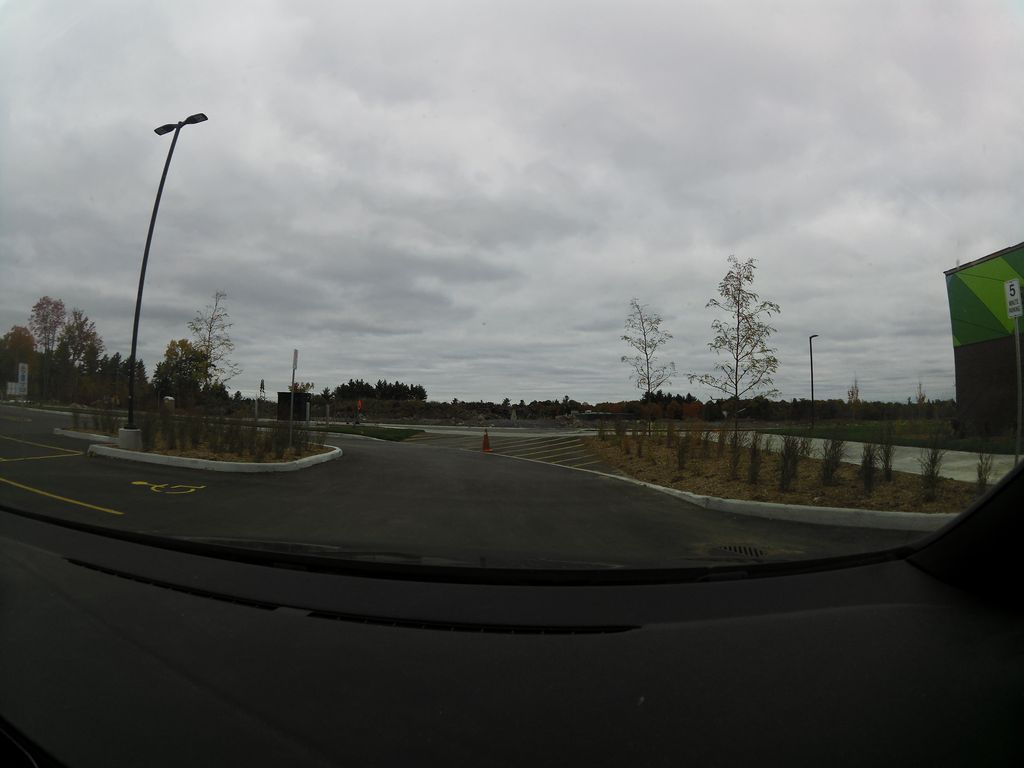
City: ottawa-gatineau